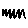
Label: zigzag